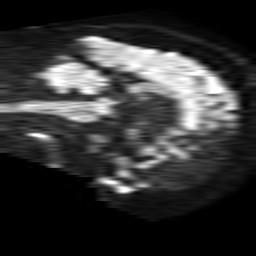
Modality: TRACE
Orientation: sagittal
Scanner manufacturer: philips
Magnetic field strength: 1.5 T
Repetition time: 4.6 s
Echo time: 0.08517 s